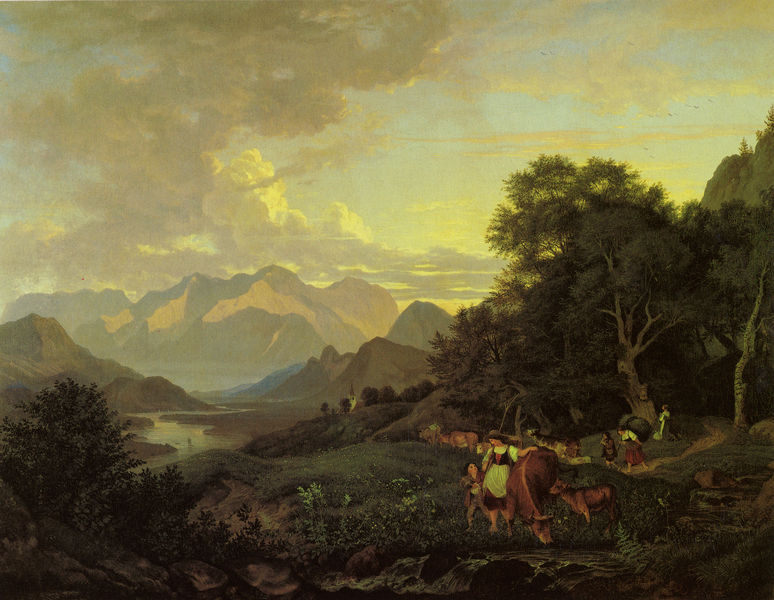
Titel: Salzburgische Landschaft mit dem Tännengebirge
Künstler: Adrian Ludwig Richter
Standort: Dresden
Institution: Gemäldegalerie Neue Meister
Schlagwörter: baum, berg, blau, blätter, dunkel, felsen, gemälde, gewitter, himmel, laub, schatten, wasser, wolken, bäume, fluss, frauen, gelb, grün, landschaft, menschen, mädchen, see, ufer, abend, blumen, braun, bunt, frau, hell, hintergrund, kleid, licht, nacht, schwarz, vordergrund, weiss, gras, rot, tier, tiere, weg, wiese, wolke, leute, malerei, trinken, stein, steine, tragen, bach, dämmerung, ferne, gräser, horizont, hügel, kühe, morgen, natur, sonnenaufgang, stamm, strauch, vögel, weide, weite, busch, büsche, gehen, gewässer, kirche, pfad, sonne, sträucher, gold, realismus, kind, mutter, pflanzen, tal, wald, bauern, genre, kinder, landleben, sack, turm, deutschland, aussicht, schürze, ruhe, mieder, bäuerin, last, berge, bergspitzen, fels, gebirge, gipfel, dorf, sonnenuntergang, grasen, herde, kuh, landschaftsmalerei, rind, alm, geröll, idylle, spazieren, treiben, wetter, junge, still, bauer, rinder, knabe, wandern, alpen, idyll, idyllisch, schweiz, tracht, üppig, romantisch, wanderer, kund, poussin, tränke, eiche, wal, ansehen, gemeinsam, hirte, hirten, hirtin, sohn, weise, führen, dirndl, scheinen, kalb, bäurin, quelle, durst, heim, dirndel, senner, sennerin, alpenglühen, naturr, rasen wiese, tag abend, 19. jahrhundert, ewald, hirtan, klciht